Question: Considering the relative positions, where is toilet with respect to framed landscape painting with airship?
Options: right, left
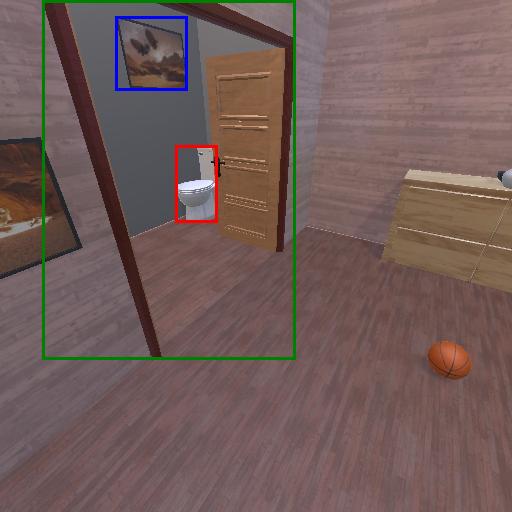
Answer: right